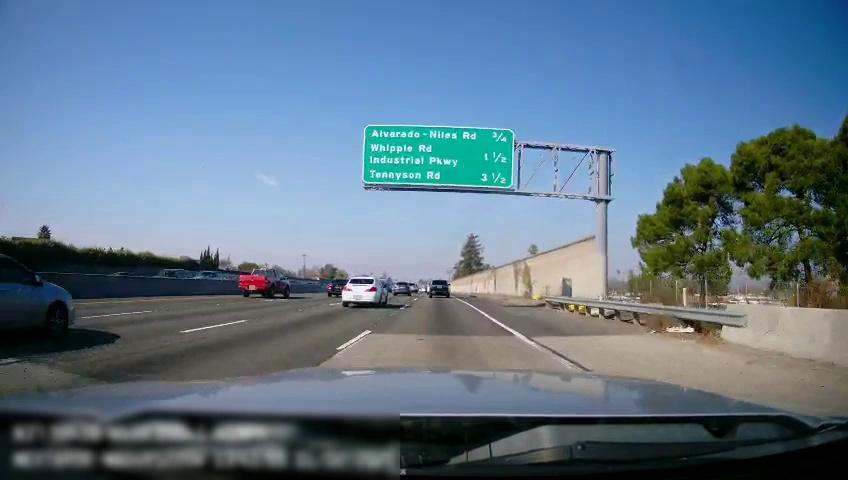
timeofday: Day
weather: Sunny
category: Drivable Space
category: Vehicles | SUV
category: Vehicles | SUV
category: Vehicles | SUV
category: Vehicles | Car
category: Vehicles | Car
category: Vehicles | Truck
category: Vehicles | Car
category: Lanes | Current Lane
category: Lanes | Current Lane
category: Lanes | Alternate Lane
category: Lanes | Alternate Lane
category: Lanes | Alternate Lane
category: Traffic | Signs